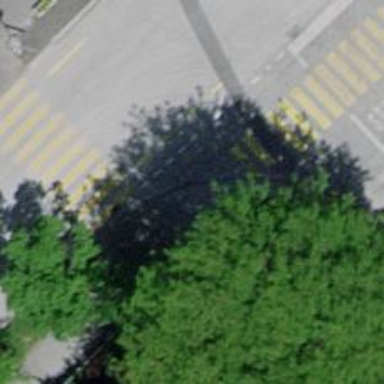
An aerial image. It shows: Bus stop with platform for public transport.